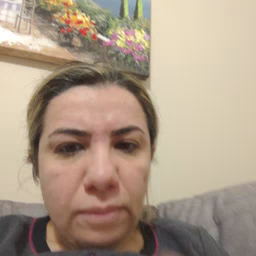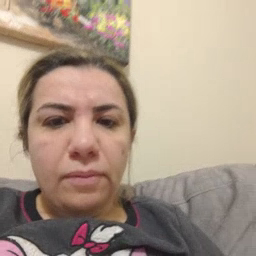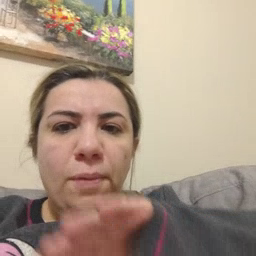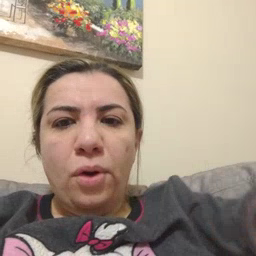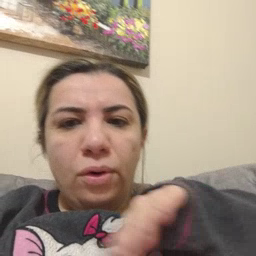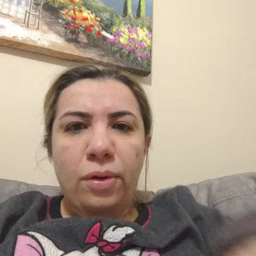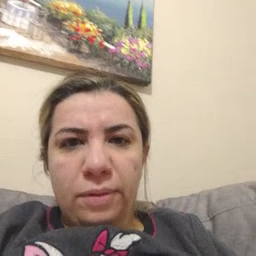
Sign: pool